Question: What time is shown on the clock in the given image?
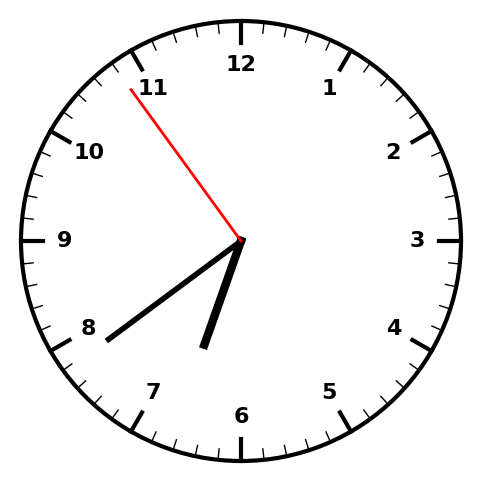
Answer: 06:38:54